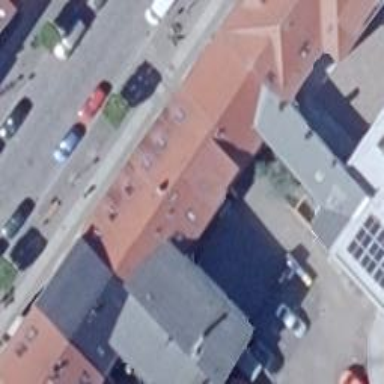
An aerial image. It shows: Pub.